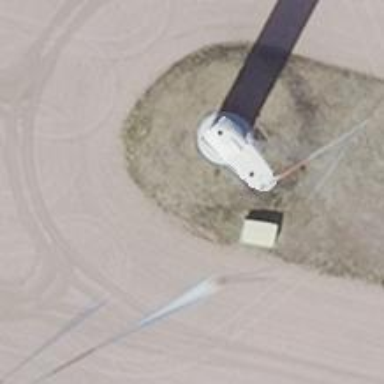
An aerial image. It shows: Wind turbine generator that utilizes wind as its source for generating electricity. It is of the horizontal axis type.